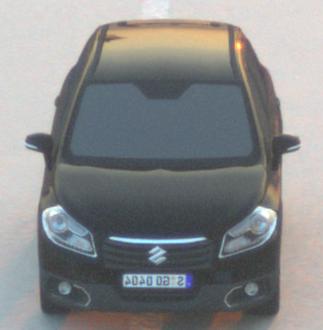
Make: Suzuki
Model: SX4 S-Cross 1.6
Detailed model: SX4 (II) S-Cross
Model produced from: 2013/10
Model produced until: 2015/08
Doors: 5
Color: black
Road condition: dry road
Daytime: sunrise or sunset
Contrast: medium contrast